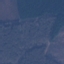
Land use / land cover class: Forest